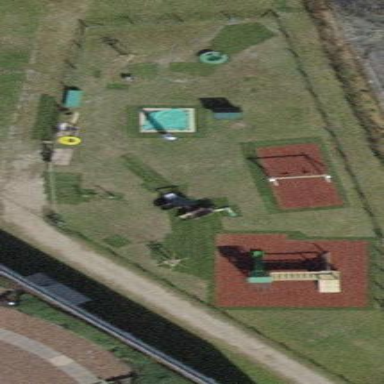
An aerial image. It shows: Playground area for leisure activities on the land.